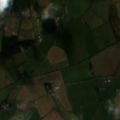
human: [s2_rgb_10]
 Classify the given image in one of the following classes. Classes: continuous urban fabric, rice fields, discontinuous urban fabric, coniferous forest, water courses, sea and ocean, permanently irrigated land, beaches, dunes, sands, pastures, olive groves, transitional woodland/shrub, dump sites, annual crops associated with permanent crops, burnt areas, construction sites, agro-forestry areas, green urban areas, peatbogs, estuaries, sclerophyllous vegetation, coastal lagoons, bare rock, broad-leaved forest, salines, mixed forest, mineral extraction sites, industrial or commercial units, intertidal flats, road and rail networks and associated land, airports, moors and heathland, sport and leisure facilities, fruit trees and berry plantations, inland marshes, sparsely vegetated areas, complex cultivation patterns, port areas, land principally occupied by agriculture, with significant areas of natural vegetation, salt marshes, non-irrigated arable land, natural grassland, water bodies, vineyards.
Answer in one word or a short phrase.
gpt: non-irrigated arable land, pastures, coniferous forest